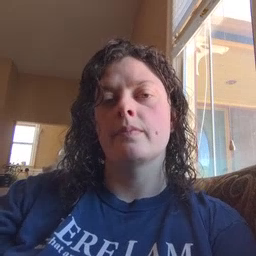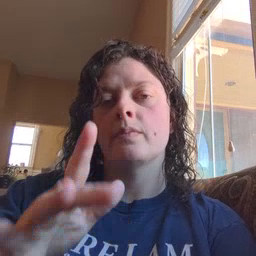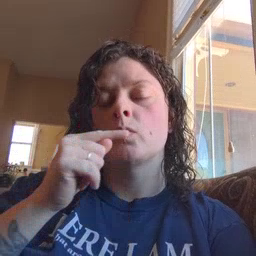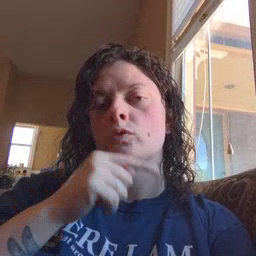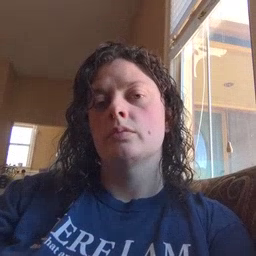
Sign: toothbrush